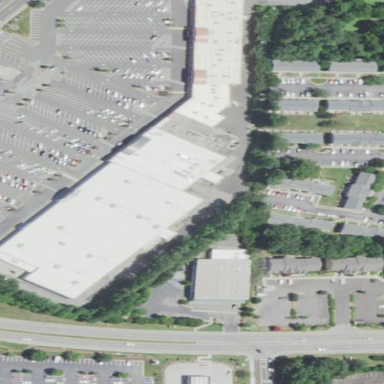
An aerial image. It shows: Retail building with flat roof.